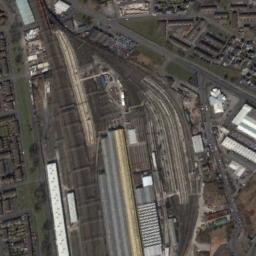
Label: railway_station